Question: My Padding doesn't work. I am using php and css. Below are the four files that are associated with it. Header.php, footer.php, index.php, stylesheet.css. I have tried adding
'''
Display: block;
'''

Index.php:
'''
<?php include ('header.php') ?>
<html>
<head>
<title>Armenian Genocide</title>
<link rel="stylesheet" type="text/css" href="stylesheet.css">
<body>
<div id='content'>
</div>
</body>
</html>
<?php include ('footer.php') ?>
'''
Header.php:
'''
<html>
<head>
<title>
Armenian Genocide
</title>
</head>
<body>
<div id='head'>
<h1>HEADER</h1>
</div>
</body>
</html>
'''
Footer.php:
'''
<html>
<head>
<title>
Armenian Genocide
</title>
</head>
<body>
<div id='footer'>
<h1>FOOTER</h1>
</div>
</body>
</html>
'''
Stylesheet.css:
'''
body{
background-image: url('images/background.jpg');
}
#head{
width: 1380px;
height: 100px;
background-color: #FF0000;
display: block;
padding-left:25px;
padding-right:25px;
padding-top:25px;
padding-bottom: 25px;
}
#content{
width: 1380px;
height: 800px;
background-color: #5C8A8A;
display: block;
padding-left: 25px;
padding-right: 25px;
}
#footer{
width: 1380px;
height: 100px;
background-color: #253737;
display: inline-block;
padding-left: 25px;
padding-top: 25px;
padding-right: 25px;
}
'''
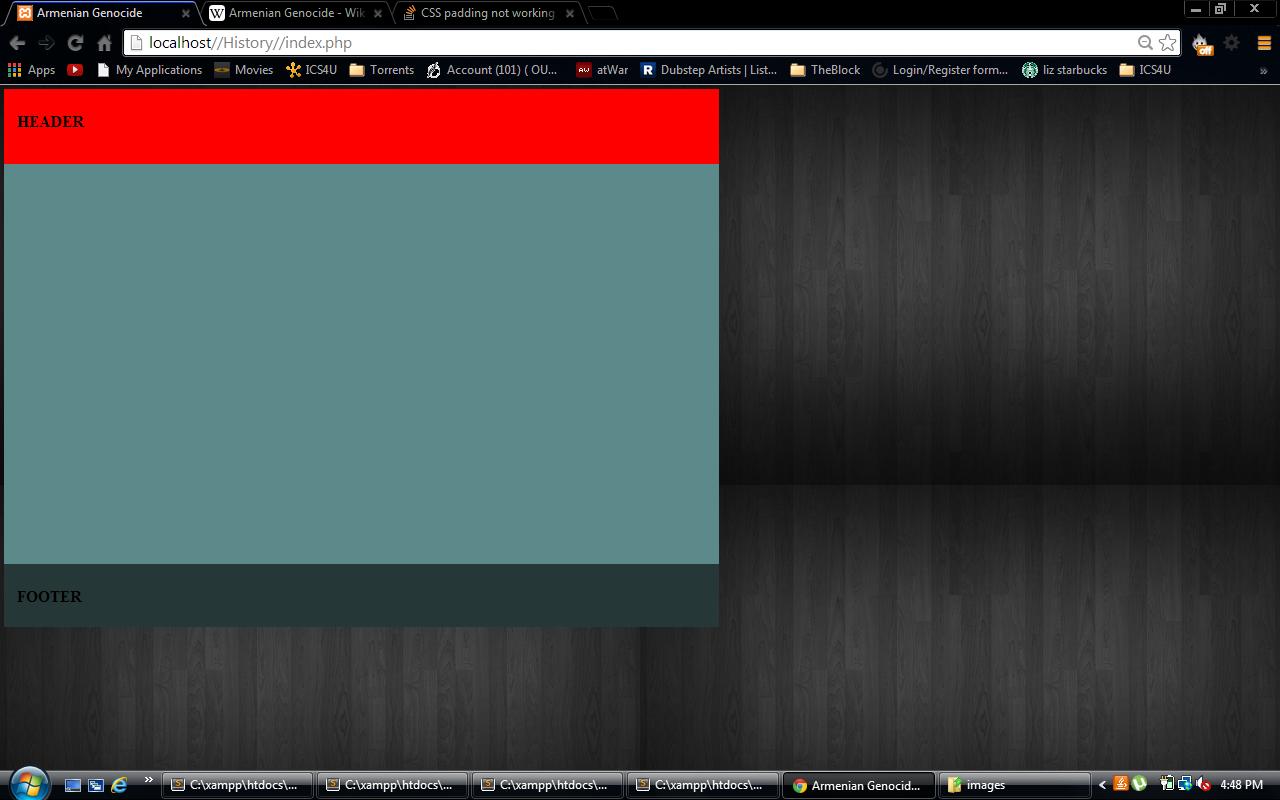
Answer: It might not working because you have multiple head, html and body.
It should be :
index.php
'''
<html>
<head>
<title>Armenian Genocide</title>
<link rel="stylesheet" type="text/css" href="stylesheet.css">
<body>
<?php include ('header.php') ?>
<div id='content'>
</div>
<?php include ('footer.php') ?>
</body>
</html>
'''
header.php
'''
<div id='head'>
<h1>HEADER</h1>
</div>
'''
footer.php
'''
<div id='footer'>
<h1>FOOTER</h1>
</div>
'''